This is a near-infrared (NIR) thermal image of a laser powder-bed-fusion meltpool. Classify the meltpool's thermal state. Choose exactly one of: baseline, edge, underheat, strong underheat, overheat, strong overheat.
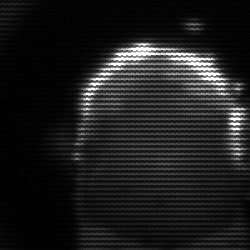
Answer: baseline